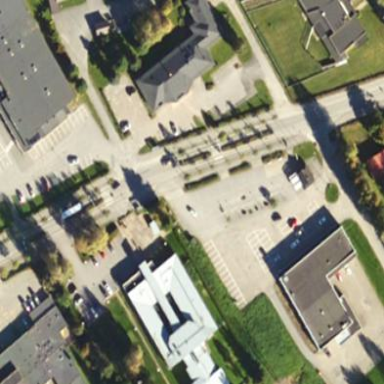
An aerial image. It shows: Commercial area.